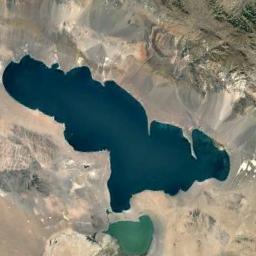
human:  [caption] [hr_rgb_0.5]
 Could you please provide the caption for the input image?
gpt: A dark blue lake and a green lake lie in a wasteland .

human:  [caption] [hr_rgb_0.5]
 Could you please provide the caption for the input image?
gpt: An irregularly shaped blue lake surrounded by yellow-brown mountains with a small lake next to it .

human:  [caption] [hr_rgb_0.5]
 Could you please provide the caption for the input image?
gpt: The ground is uneven around the lake .

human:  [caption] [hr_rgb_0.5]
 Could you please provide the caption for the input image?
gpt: There are a green lake and a blue lake in a yellow desert .

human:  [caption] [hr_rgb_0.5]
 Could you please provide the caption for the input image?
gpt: There are green Spaces in the lake .